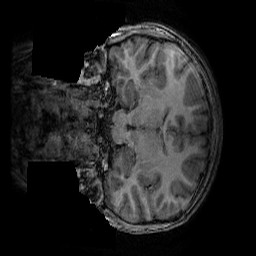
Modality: T1w
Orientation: coronal
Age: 13
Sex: female
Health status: ill
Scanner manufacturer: ge
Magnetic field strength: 3 T
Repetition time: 0.007664 s
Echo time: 0.00342 s